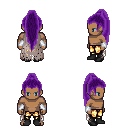
a pixel art fantasy rpg character, male body template, human, dark skin, gray tattered cape, gold greaves, purple extra-long topknot hairstyle, white cloth bracers, black shoes, four views (front, back, left, right), 2x2 character sprite sheet, small pixel art, hard edges, no anti-aliasing